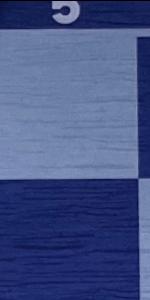
Label: Empty